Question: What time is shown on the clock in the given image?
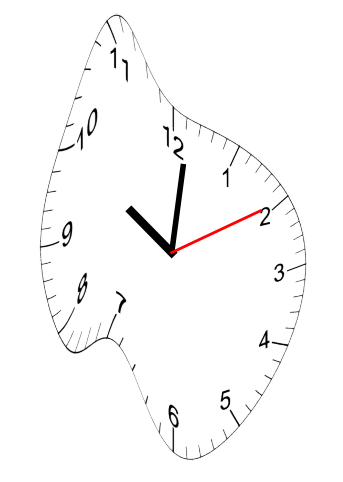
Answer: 10:01:10